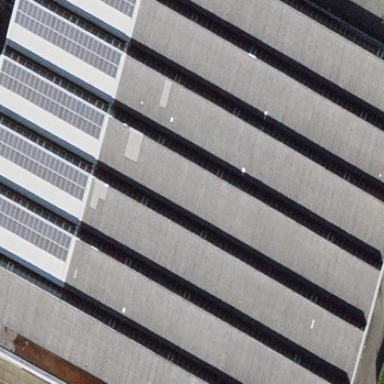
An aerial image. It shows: Warehouse with sawtooth shaped roof.